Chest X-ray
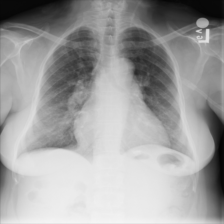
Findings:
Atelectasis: negative
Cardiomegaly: positive
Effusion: negative
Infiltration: negative
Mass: negative
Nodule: negative
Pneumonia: negative
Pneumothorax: negative
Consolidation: positive
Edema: negative
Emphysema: negative
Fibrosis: negative
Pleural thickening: negative
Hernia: negative